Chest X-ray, AP view. Patient: 38 years old, sex M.
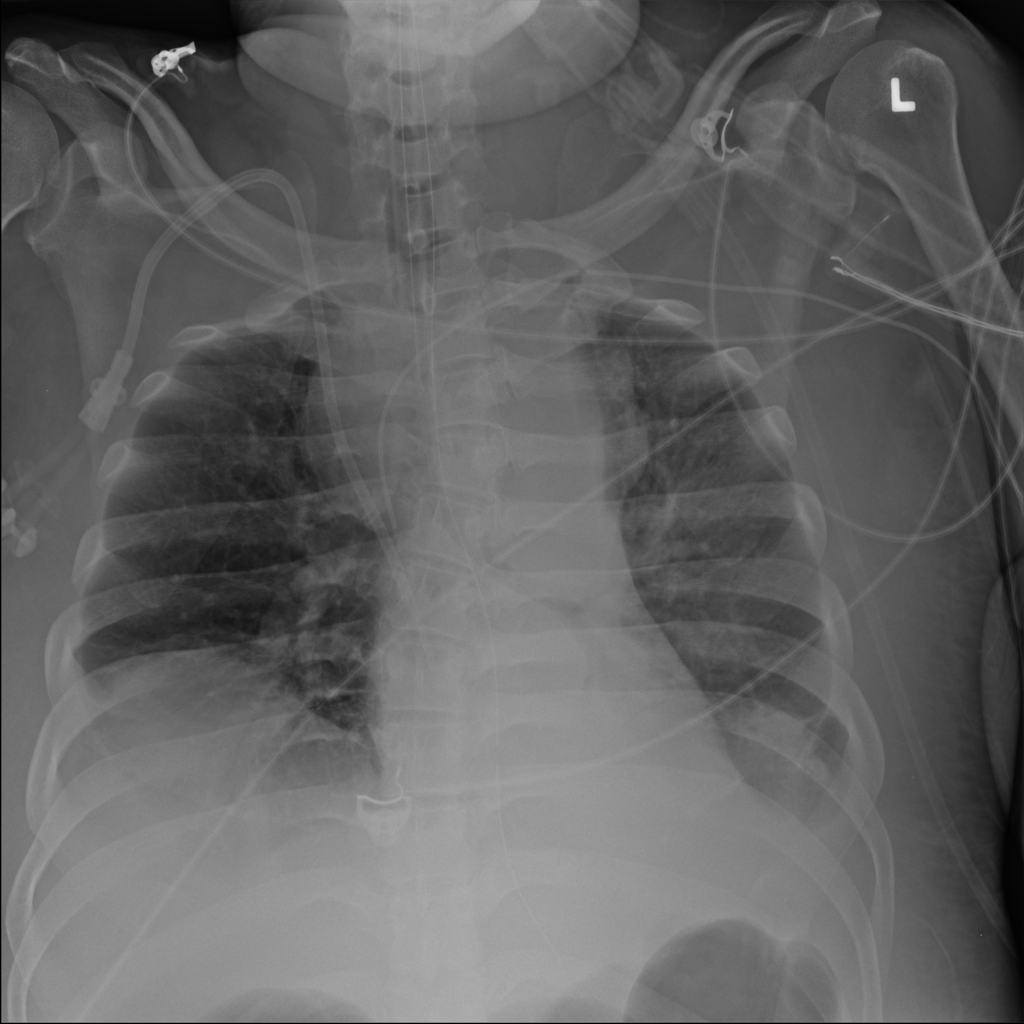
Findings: Consolidation, Mass